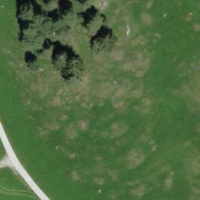
EUNIS habitat code: 24
Species observed at this site:
Tettigonia viridissima